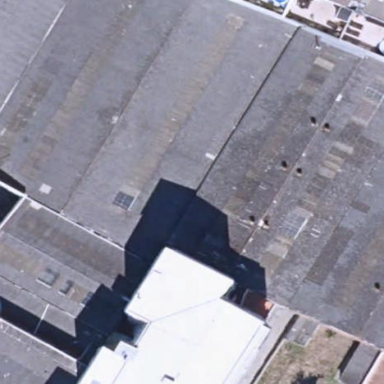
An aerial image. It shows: Industrial building.